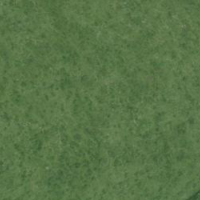
EUNIS habitat code: 24
Species observed at this site:
Gryllus campestris